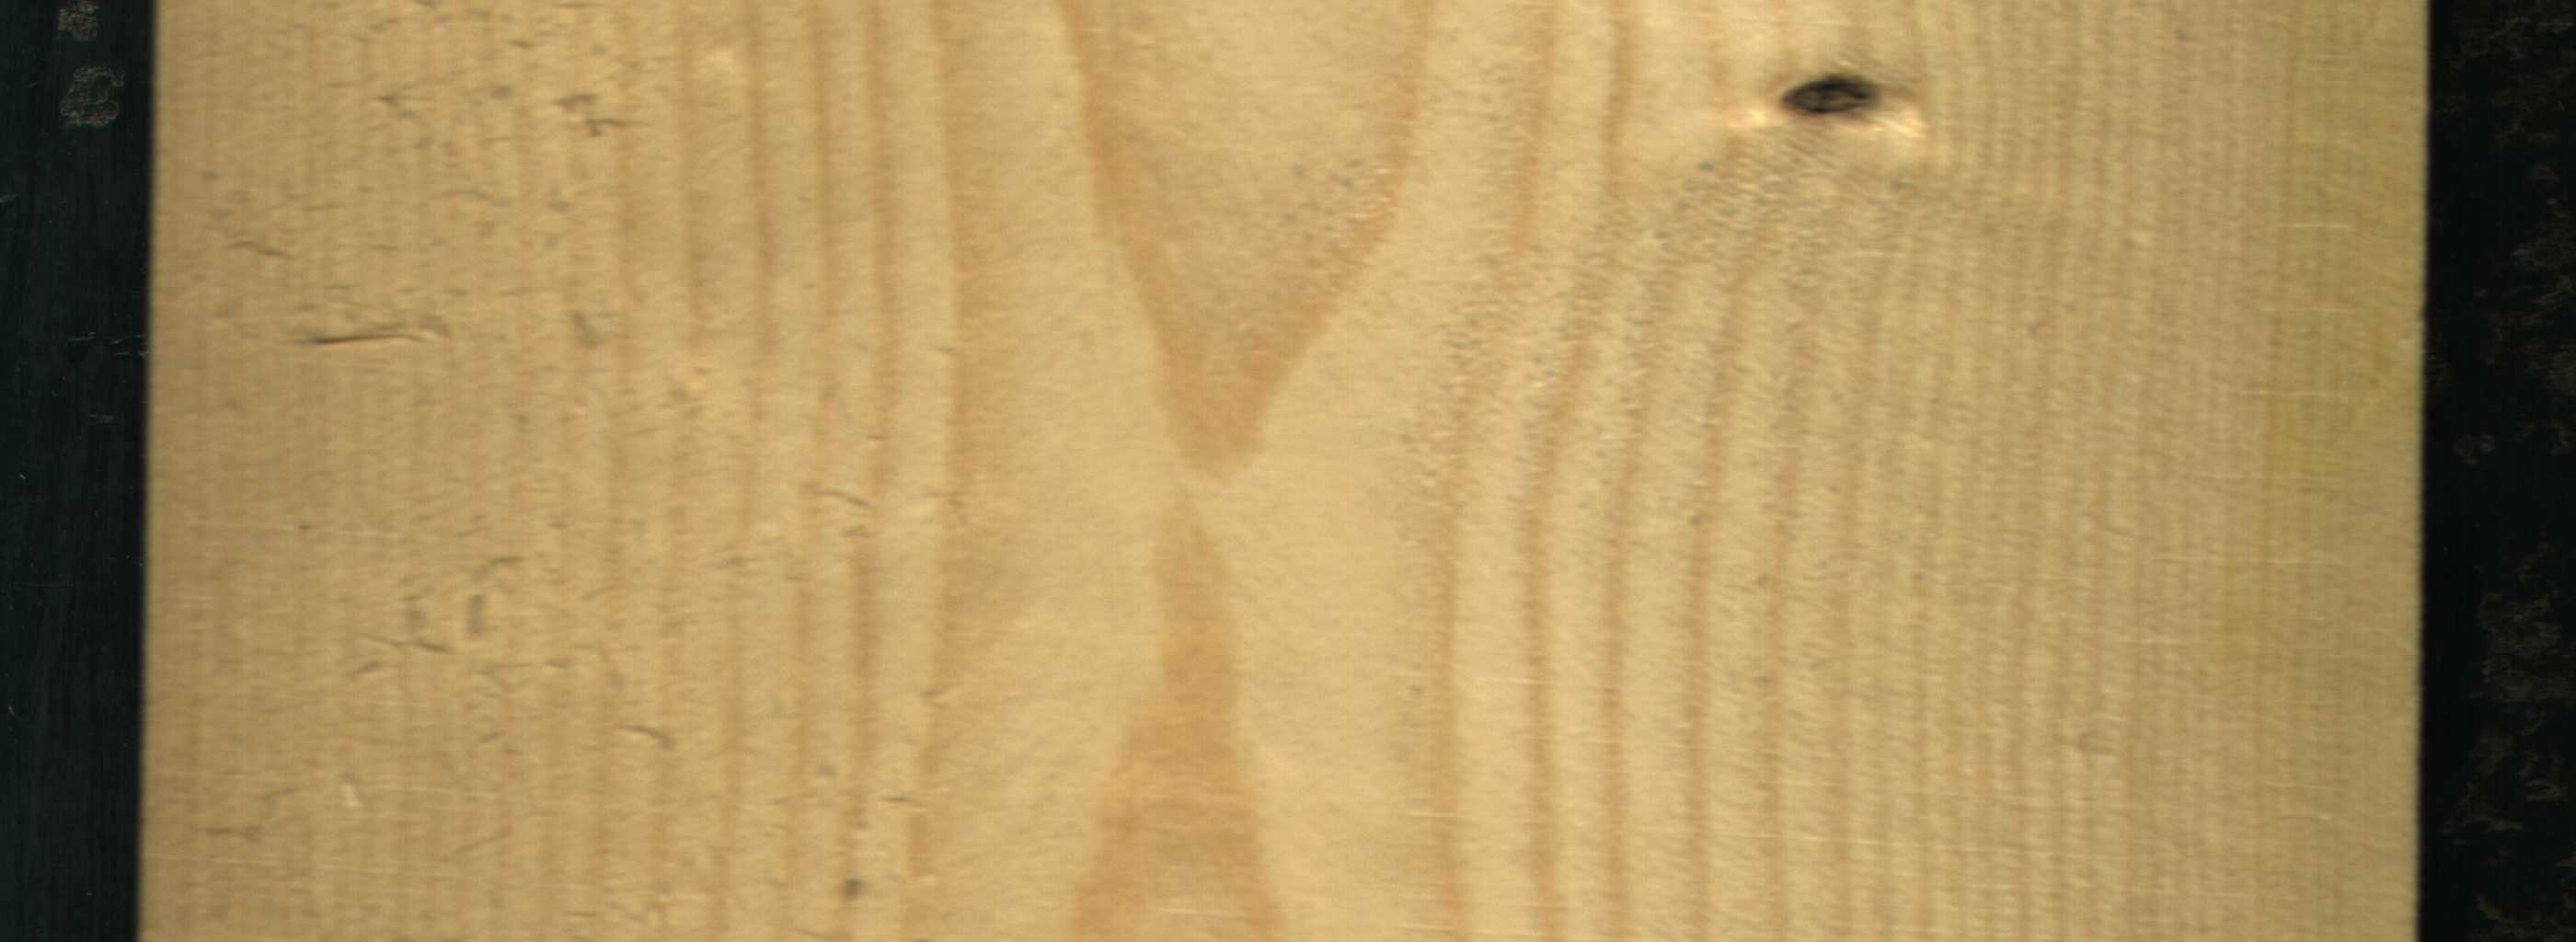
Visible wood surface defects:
Dead_Knot